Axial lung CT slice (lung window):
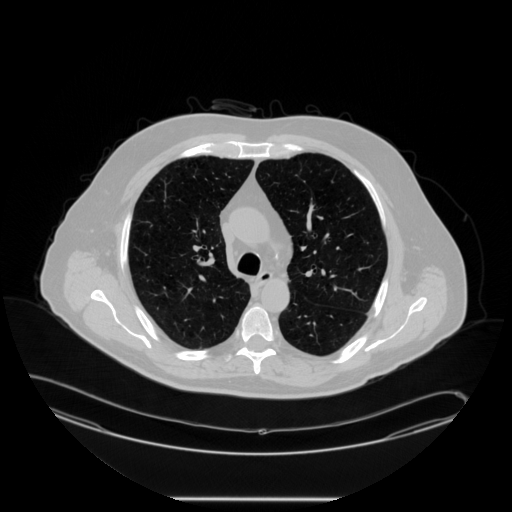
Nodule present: no